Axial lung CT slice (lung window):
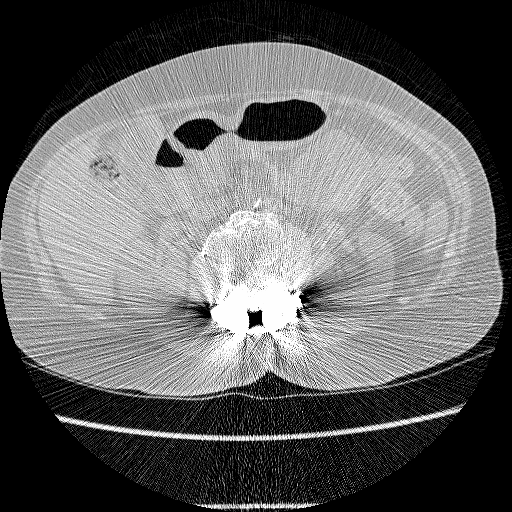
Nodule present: no